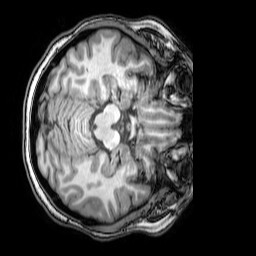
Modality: T1w
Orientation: axial
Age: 23
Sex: female